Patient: sex M, age 47
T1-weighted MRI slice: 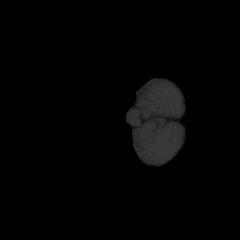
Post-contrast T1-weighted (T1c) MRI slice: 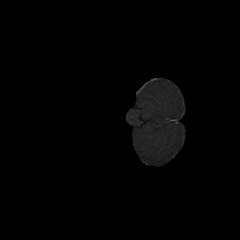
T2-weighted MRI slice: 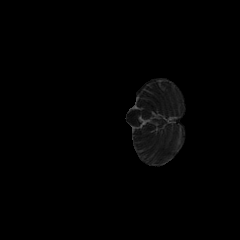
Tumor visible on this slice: no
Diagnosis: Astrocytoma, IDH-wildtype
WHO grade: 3